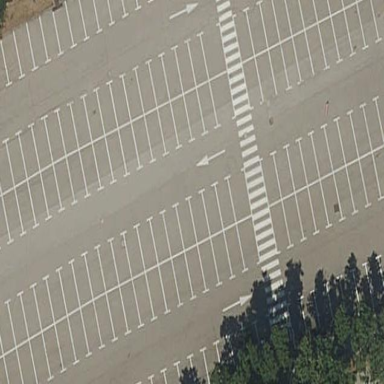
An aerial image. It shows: Road serving as parking aisle.